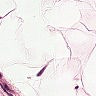
Metastatic tissue present: no